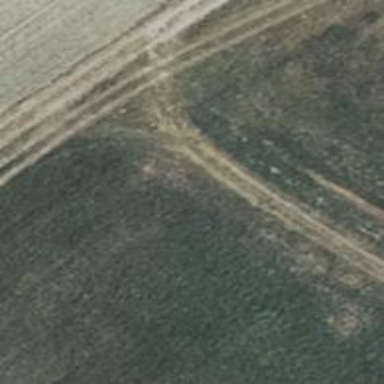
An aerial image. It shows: Track with very rough surface.